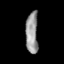
Tissue: skin
Cell type: Myeloid cells
Senescence score: 0.6794
Nuclear area (px): 500
Mean DAPI intensity: 149.882